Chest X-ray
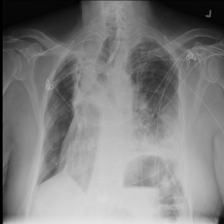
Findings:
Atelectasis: negative
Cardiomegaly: negative
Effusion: negative
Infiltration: negative
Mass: positive
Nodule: negative
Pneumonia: negative
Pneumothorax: negative
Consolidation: negative
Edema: negative
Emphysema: negative
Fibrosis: negative
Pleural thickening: positive
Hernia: negative